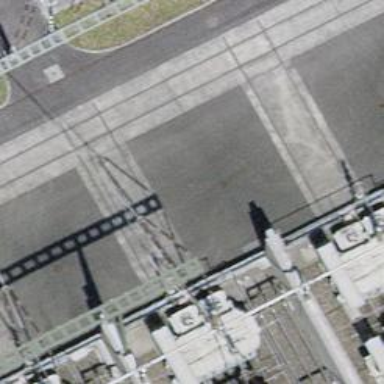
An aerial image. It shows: Bay for power lines.